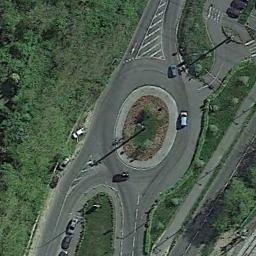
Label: roundabout